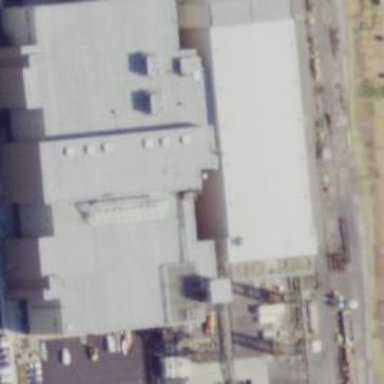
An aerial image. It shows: Industrial building.